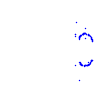
Particle: proton